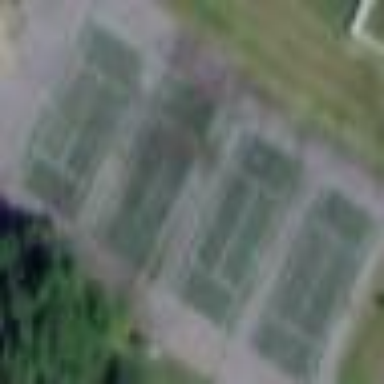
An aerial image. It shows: Tennis court in leisure pitch.